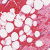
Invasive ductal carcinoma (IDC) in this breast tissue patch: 0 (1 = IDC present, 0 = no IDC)